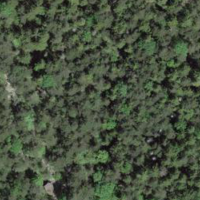
EUNIS habitat code: 43
Species observed at this site:
Neottia ovata
Cephalanthera rubra